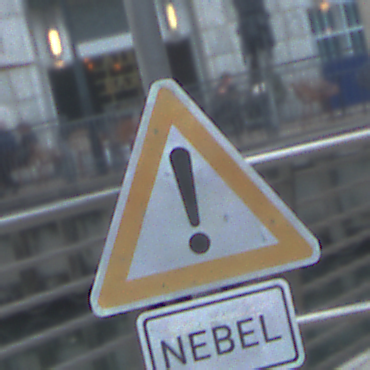
Verkehrszeichen: Gefahrenstelle
Zusatzzeichen unten: HinweiseAufGefahrenDurchVerbaleAngabe10
Umgebung: Outdoor, Urban
Tageszeit: MorningAfternoon
Wetter: PartlyCloudy
Licht: Natural
Jahreszeit: NotSpecified
Kontrast: LowContrast